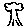
Label: tree